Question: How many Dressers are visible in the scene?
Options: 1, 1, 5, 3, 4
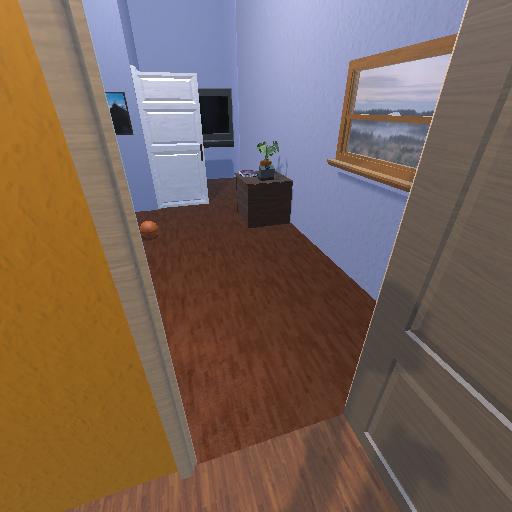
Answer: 1